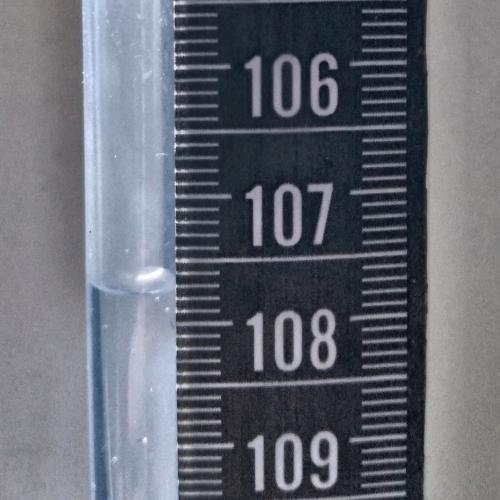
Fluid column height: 107.7 cm